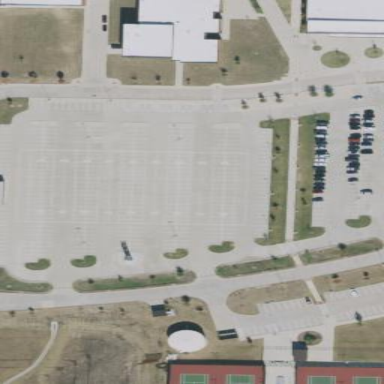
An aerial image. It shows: Parking area with concrete surface.